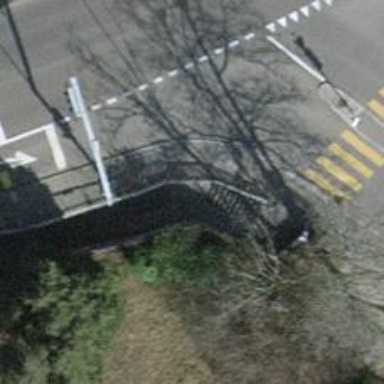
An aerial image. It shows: Concrete steps with ramp.